Interaction volume radius: 10 \u00c5
Interaction volume height: 25 \u00c5
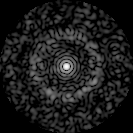
Disorder parameter: 0.8466